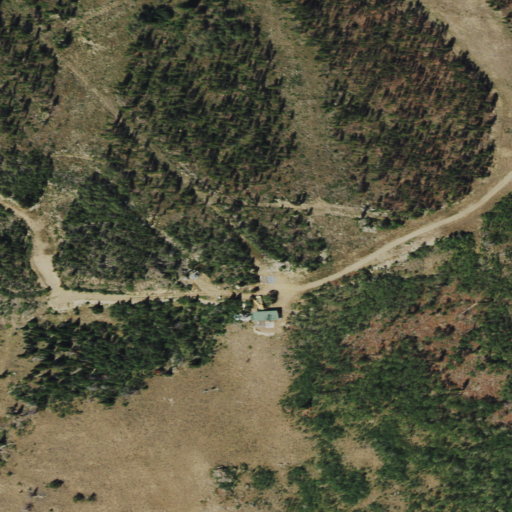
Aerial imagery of mountain in Wyoming named Fortification Mountain containing shrub, evergreen forest, deciduous forest, and grassland